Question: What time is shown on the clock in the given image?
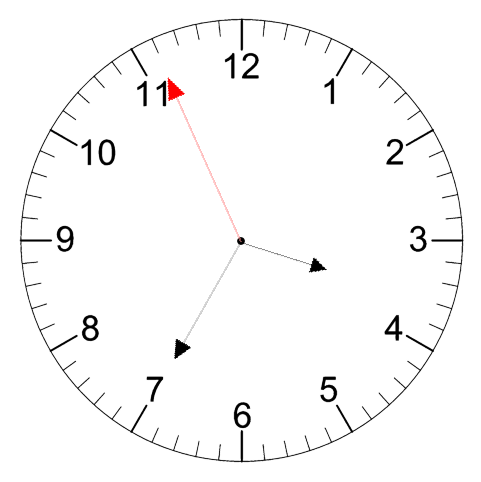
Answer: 03:34:56